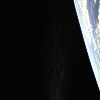
Label: space